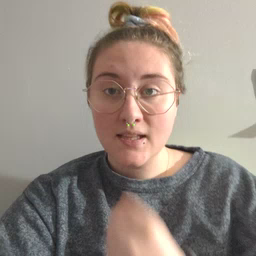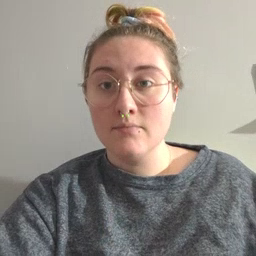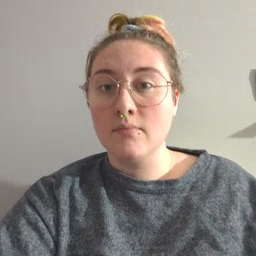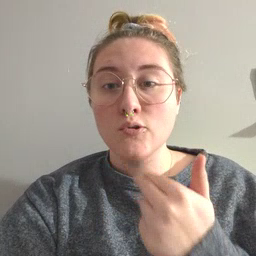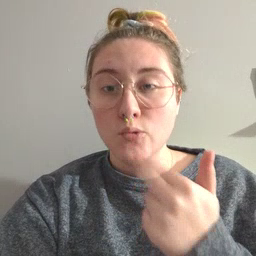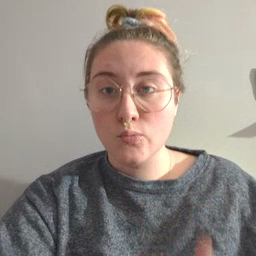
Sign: cute